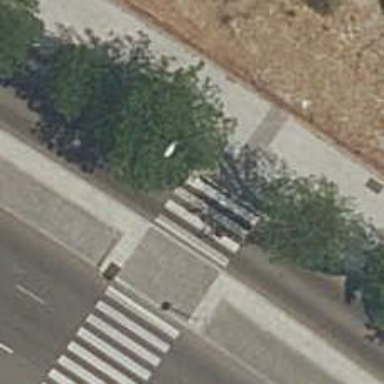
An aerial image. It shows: Uncontrolled crossing on the road.